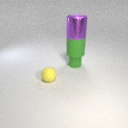
large purple metal cylinder above large green rubber cylinder